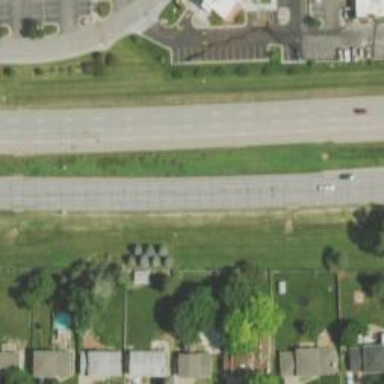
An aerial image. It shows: Primary highway.